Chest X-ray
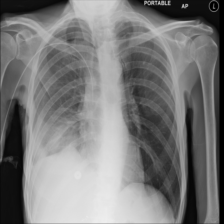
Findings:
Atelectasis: negative
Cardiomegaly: negative
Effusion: positive
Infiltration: negative
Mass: negative
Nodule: negative
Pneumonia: negative
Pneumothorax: negative
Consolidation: negative
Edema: negative
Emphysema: negative
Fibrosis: negative
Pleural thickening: negative
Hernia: negative